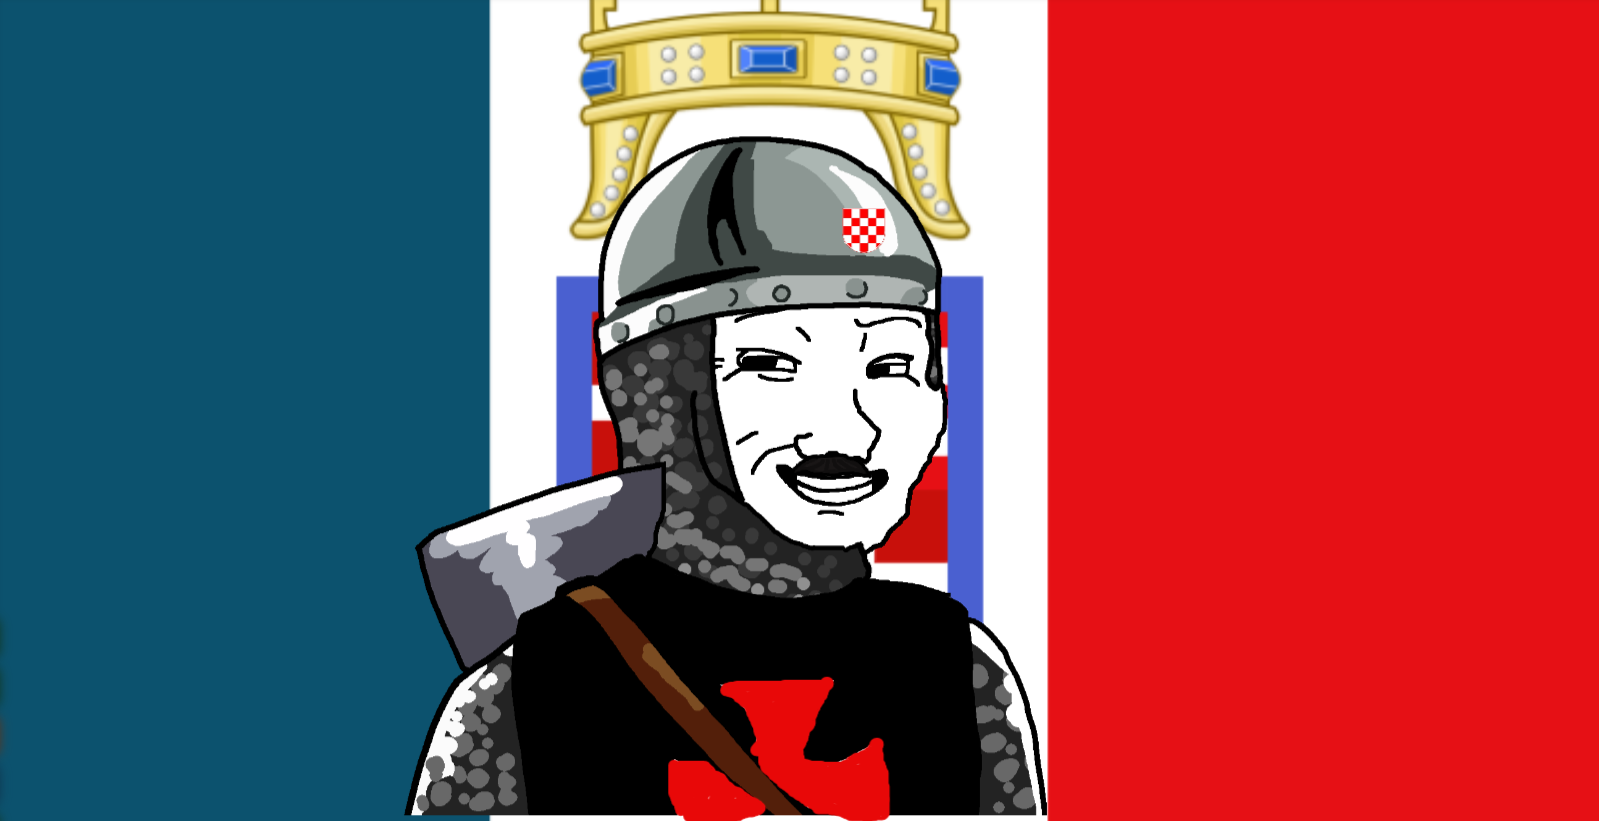
Label: 5_Wojak_with_Background